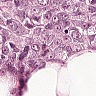
Metastatic tissue present: yes